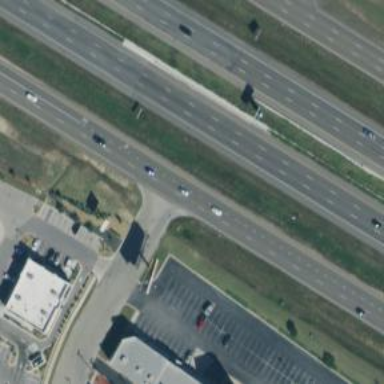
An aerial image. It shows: Secondary road with asphalt surface and frontage road.